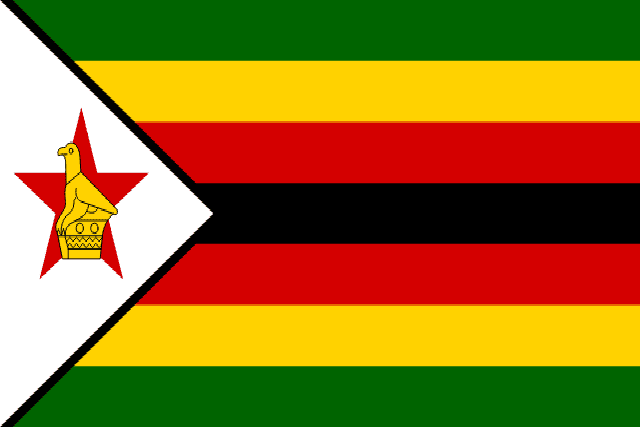
Country: Zimbabwe
Country code: zw